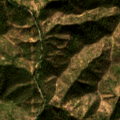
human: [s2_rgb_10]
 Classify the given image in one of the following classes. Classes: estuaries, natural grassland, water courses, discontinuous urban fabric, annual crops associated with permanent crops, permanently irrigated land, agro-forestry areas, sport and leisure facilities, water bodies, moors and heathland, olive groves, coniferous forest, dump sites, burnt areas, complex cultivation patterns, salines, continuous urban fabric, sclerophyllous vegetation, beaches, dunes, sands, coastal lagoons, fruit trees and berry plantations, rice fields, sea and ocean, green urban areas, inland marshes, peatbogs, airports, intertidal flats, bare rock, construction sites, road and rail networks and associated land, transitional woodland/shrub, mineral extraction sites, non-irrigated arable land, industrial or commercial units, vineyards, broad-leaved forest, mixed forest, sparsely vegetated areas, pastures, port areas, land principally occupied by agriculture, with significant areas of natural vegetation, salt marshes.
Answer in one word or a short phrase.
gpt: broad-leaved forest, mixed forest, transitional woodland/shrub